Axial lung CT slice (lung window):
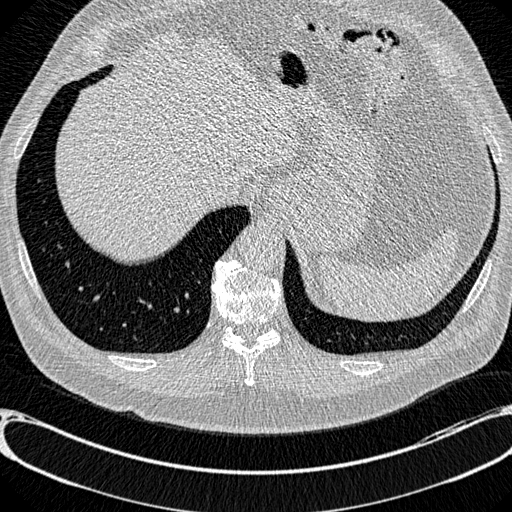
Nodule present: no